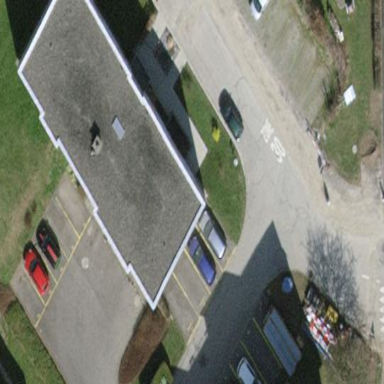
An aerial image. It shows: Building with flat roof.